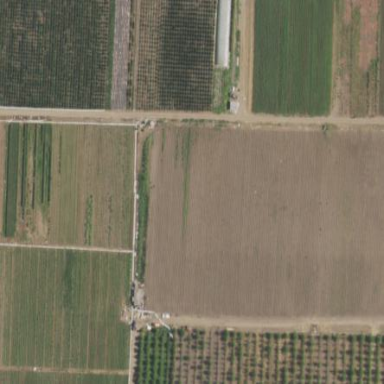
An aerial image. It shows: Orchard planted with peach trees.